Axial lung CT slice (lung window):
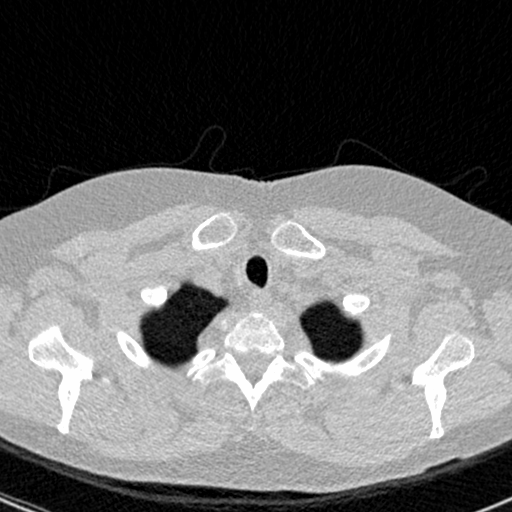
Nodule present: no